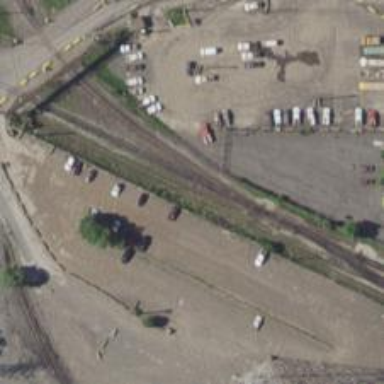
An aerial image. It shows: Railway spur service.